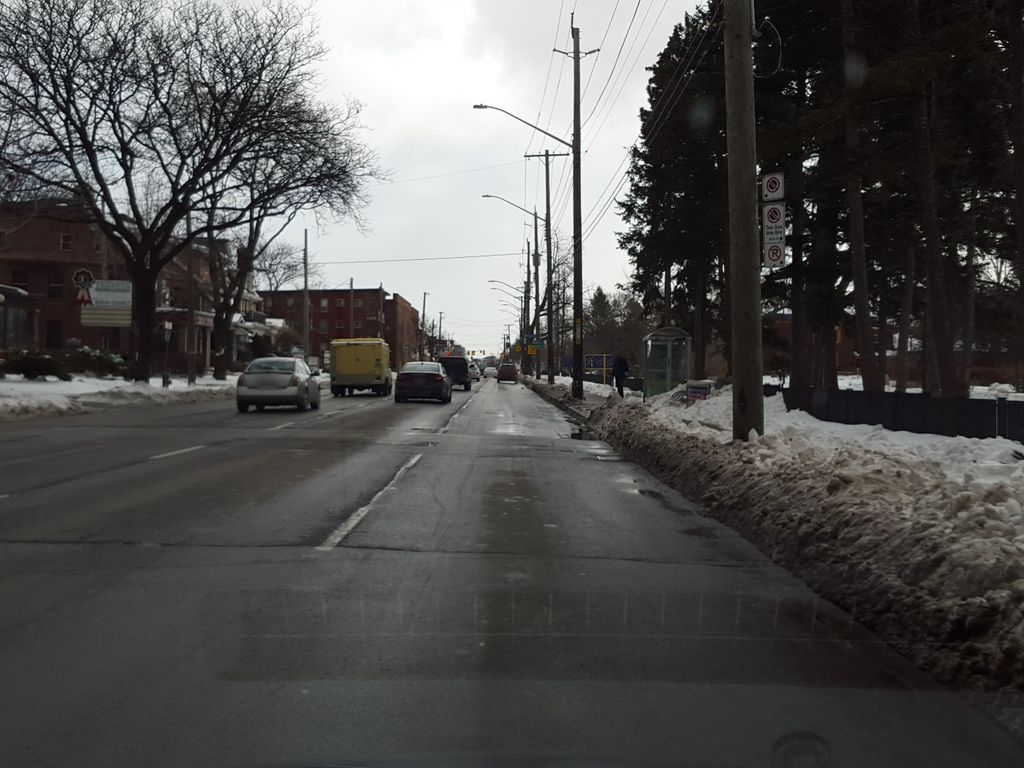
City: hamilton